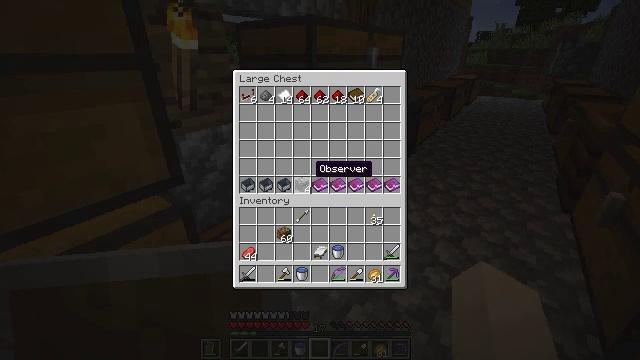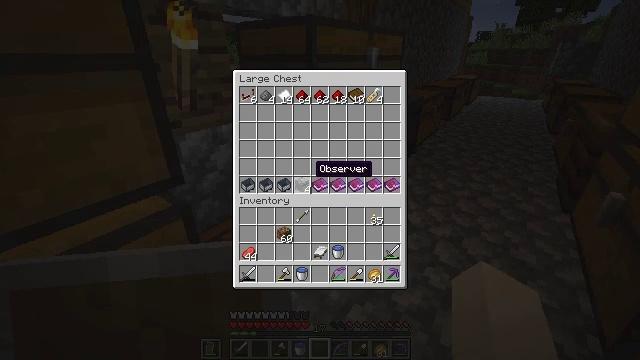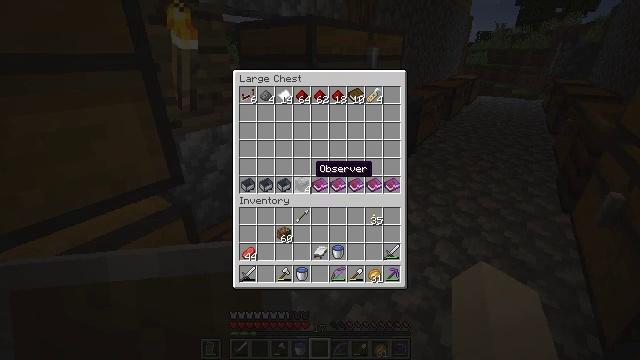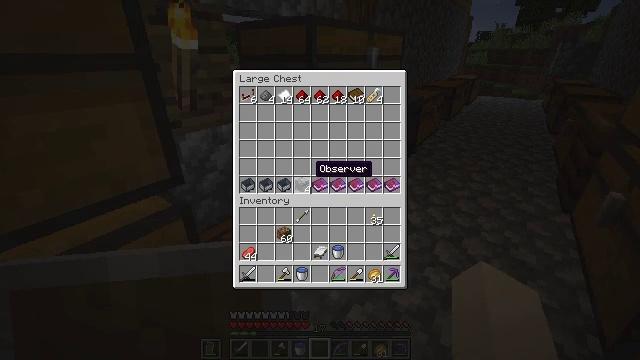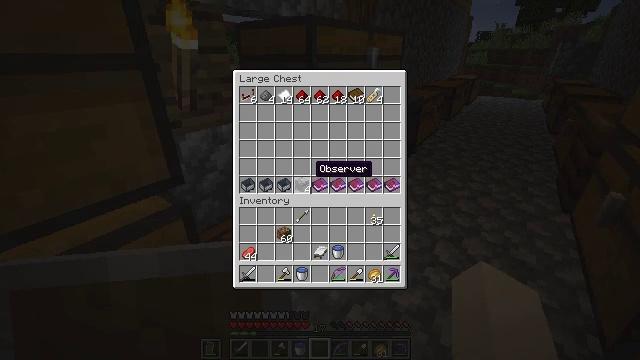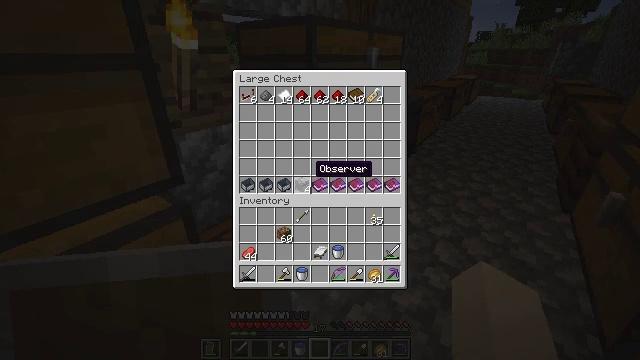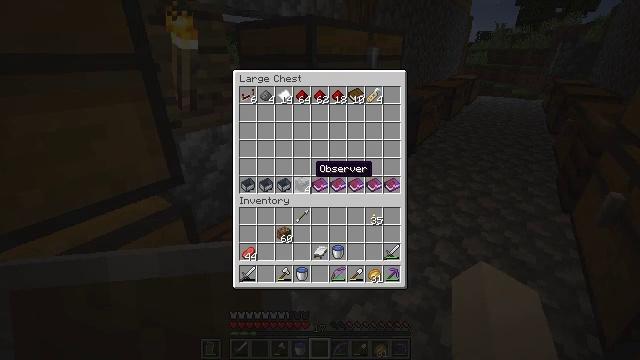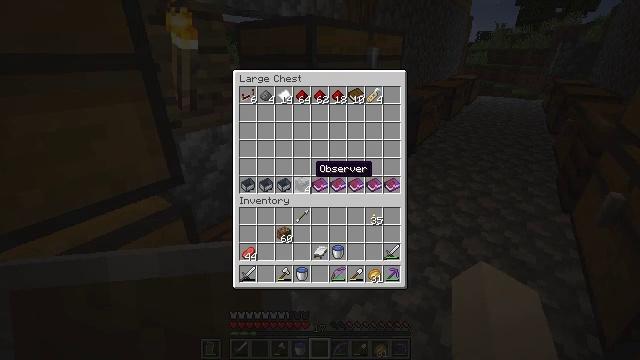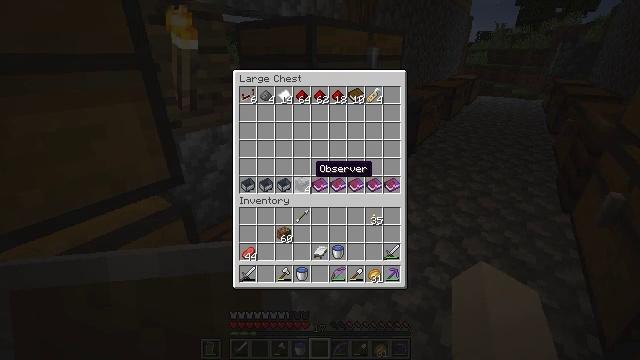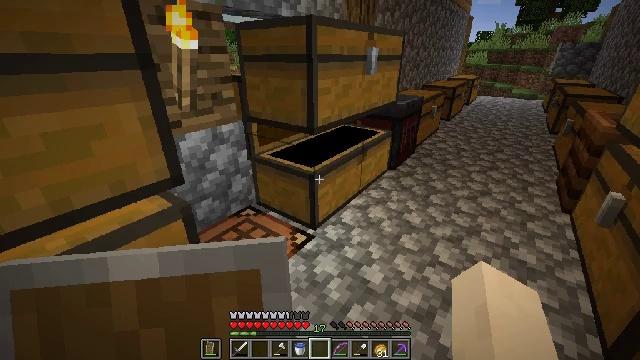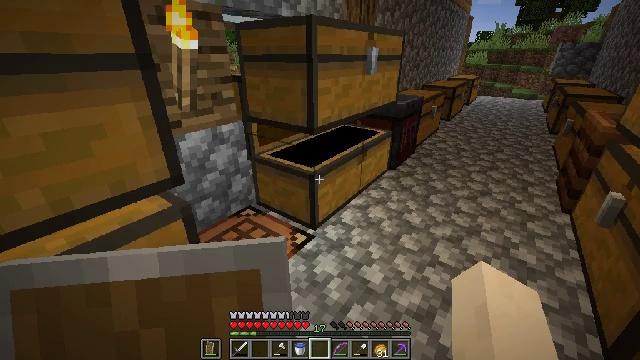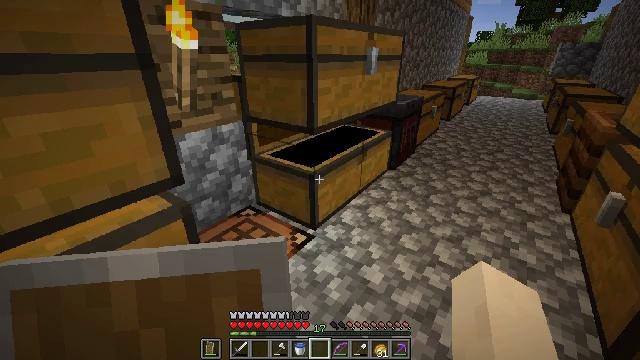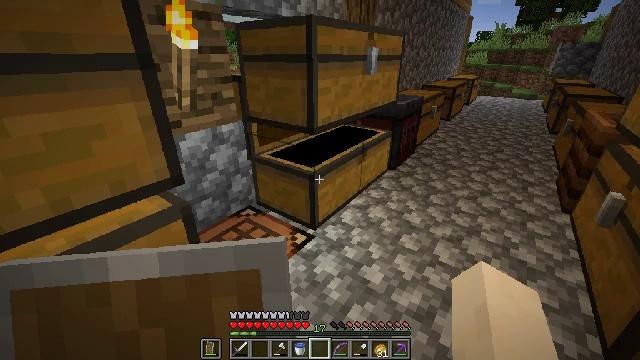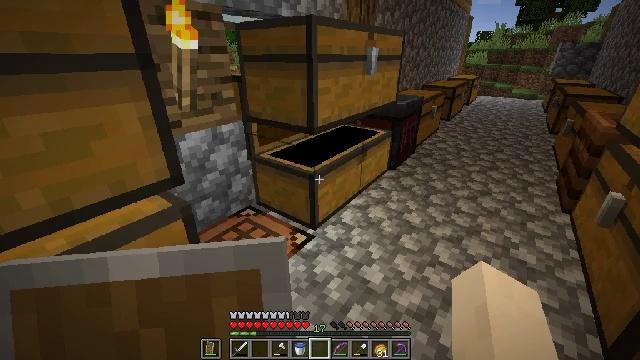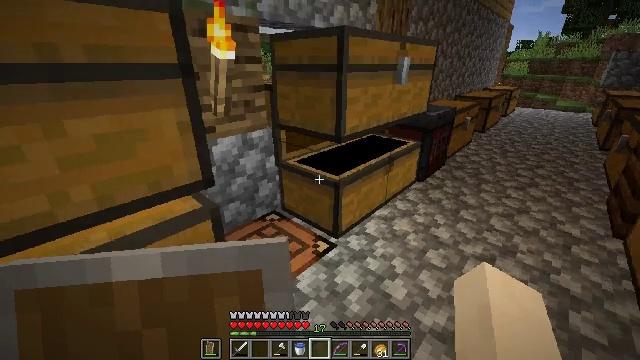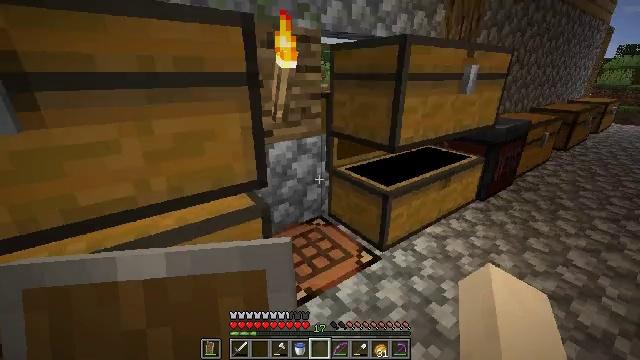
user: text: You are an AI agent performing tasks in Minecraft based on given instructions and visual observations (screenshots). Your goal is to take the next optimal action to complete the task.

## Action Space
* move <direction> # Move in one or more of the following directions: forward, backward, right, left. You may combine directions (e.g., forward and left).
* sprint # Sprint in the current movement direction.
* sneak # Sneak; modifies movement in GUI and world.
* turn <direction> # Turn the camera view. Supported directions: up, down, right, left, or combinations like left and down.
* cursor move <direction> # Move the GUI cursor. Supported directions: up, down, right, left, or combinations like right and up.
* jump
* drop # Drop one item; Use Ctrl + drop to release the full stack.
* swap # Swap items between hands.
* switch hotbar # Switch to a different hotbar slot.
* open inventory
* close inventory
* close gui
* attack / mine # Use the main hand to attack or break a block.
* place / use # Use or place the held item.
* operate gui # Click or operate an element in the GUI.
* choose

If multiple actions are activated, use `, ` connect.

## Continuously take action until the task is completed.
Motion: motion action
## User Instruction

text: Gather the chest from its place.
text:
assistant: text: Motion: no_op
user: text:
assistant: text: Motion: no_op
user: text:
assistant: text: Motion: no_op
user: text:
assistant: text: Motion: no_op
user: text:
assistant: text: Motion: no_op
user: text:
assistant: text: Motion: no_op
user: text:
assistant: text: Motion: no_op
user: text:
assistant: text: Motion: no_op
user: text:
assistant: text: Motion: close inventory
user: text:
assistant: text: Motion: close inventory
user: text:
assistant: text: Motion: close inventory
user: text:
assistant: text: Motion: no_op
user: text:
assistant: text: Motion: no_op
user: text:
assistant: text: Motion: turn left and up
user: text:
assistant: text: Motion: turn left and up
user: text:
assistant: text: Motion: turn left
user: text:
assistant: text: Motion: turn left
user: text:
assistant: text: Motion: turn left and up
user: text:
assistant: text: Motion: turn left
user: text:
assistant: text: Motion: turn left
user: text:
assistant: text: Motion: turn left
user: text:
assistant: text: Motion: move forward, turn left
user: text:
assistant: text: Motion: move forward
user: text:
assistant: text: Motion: move forward and move right
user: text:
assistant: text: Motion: move forward and move right
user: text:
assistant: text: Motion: move forward and move right
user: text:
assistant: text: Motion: move forward
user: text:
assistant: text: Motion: move forward
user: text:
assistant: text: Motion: move forward
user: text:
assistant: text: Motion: move forward